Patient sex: M
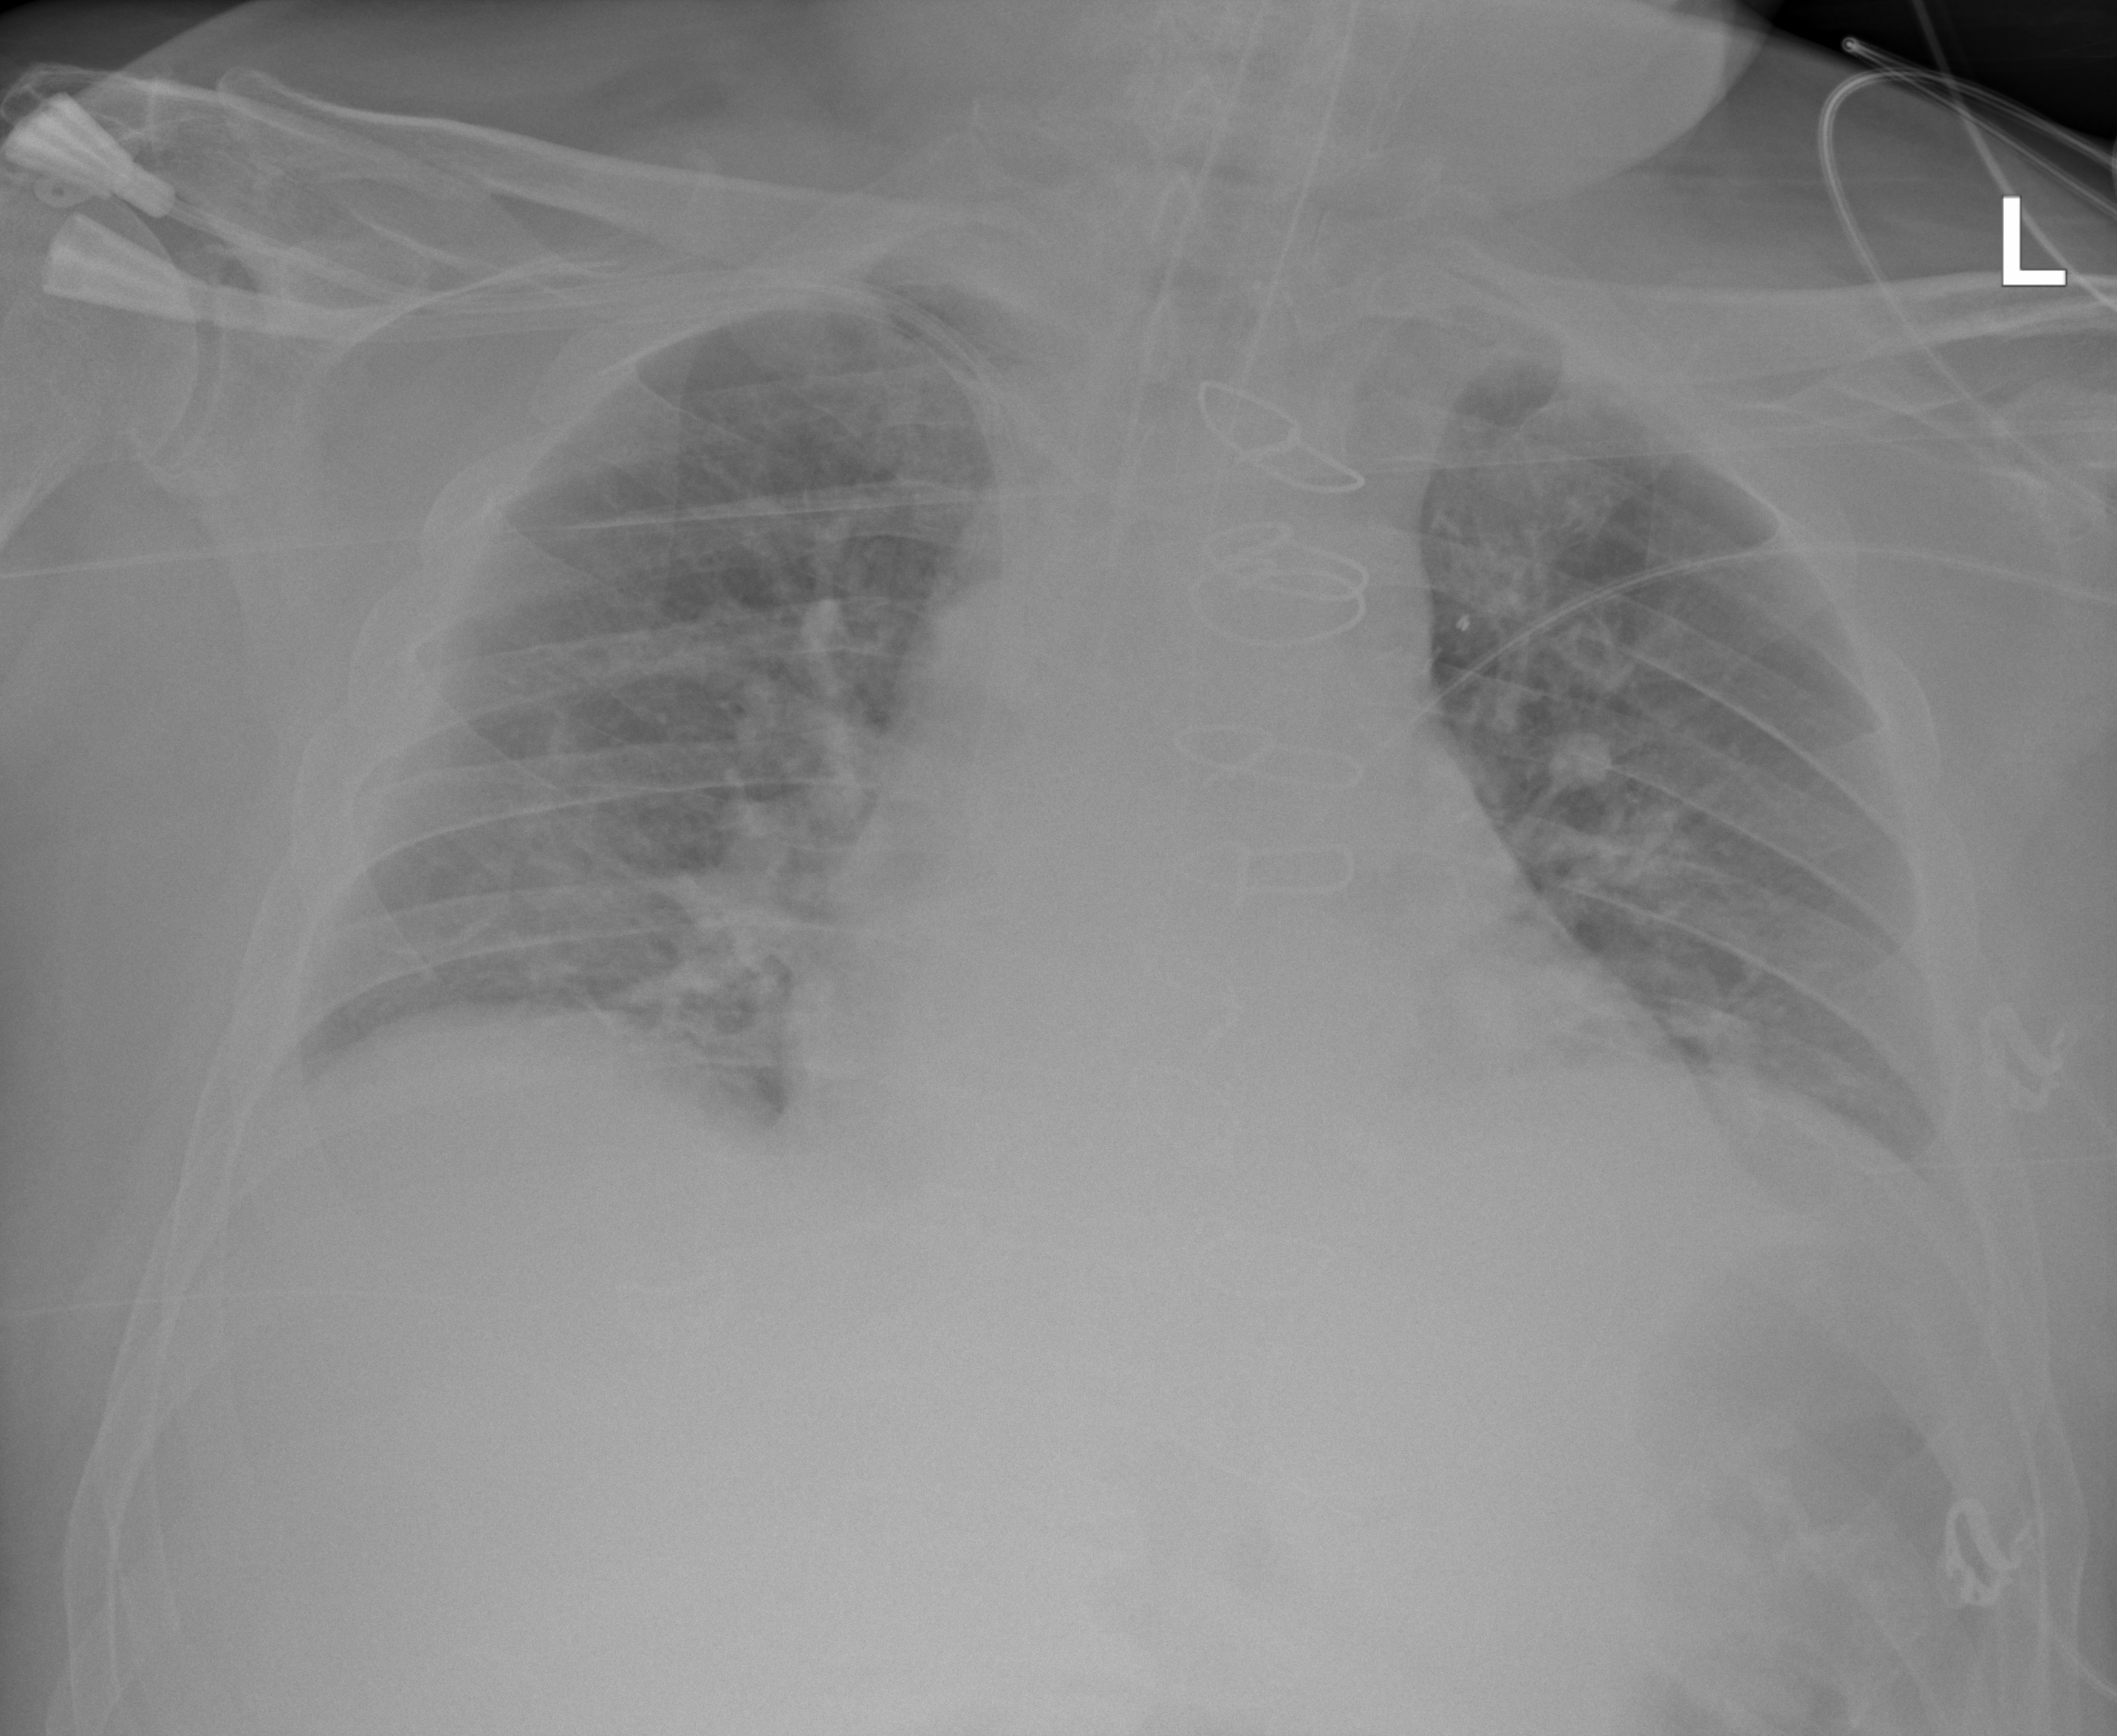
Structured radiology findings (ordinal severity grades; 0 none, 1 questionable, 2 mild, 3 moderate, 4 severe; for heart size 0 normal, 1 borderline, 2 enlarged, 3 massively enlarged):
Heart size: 2
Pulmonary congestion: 2
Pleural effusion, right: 2
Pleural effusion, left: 2
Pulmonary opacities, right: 0
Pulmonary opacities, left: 0
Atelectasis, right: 2
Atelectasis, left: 2